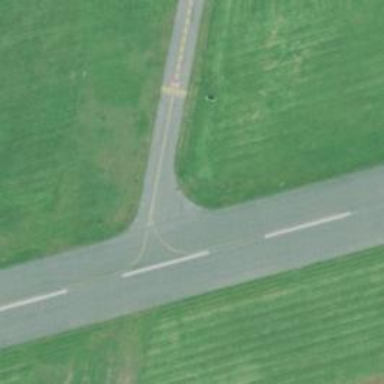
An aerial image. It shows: View of taxiway at the airport.